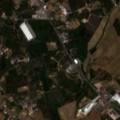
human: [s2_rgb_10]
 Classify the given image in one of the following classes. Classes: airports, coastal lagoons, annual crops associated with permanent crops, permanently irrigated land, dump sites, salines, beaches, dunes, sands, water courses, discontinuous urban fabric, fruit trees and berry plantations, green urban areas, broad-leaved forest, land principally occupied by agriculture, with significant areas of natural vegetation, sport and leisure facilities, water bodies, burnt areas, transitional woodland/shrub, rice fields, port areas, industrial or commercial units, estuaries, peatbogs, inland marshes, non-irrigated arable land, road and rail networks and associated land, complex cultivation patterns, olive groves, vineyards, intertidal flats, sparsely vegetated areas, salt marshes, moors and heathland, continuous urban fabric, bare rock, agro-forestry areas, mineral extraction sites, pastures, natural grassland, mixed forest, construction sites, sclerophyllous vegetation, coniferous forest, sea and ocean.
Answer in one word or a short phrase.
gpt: vineyards, complex cultivation patterns, land principally occupied by agriculture, with significant areas of natural vegetation, natural grassland